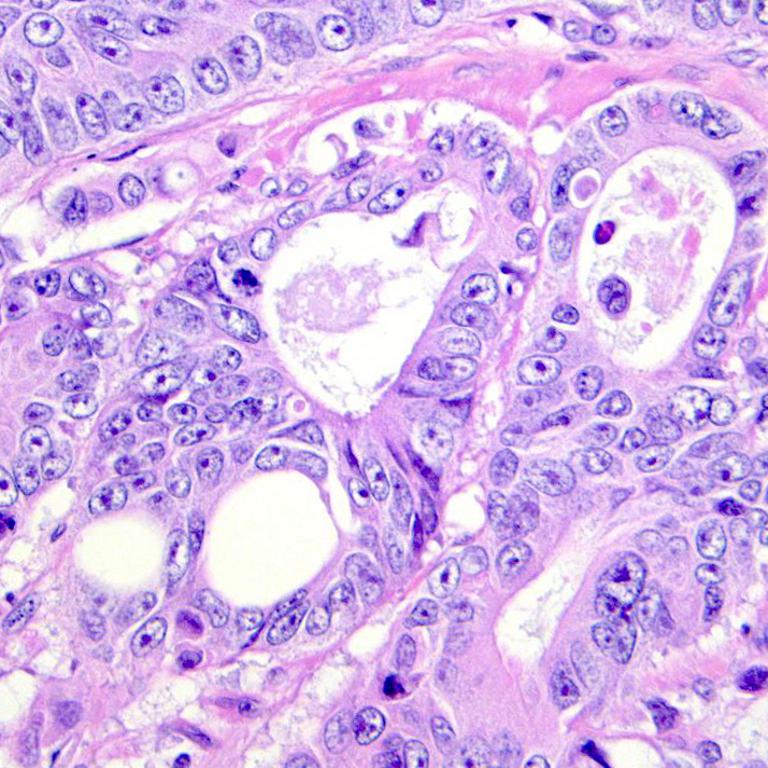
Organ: colon
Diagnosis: adenocarcinomas